Interaction volume radius: 5 \u00c5
Interaction volume height: 10 \u00c5
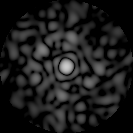
Disorder parameter: 0.8774